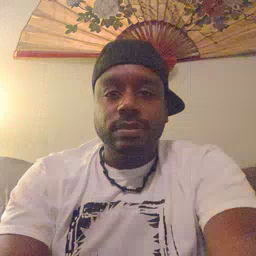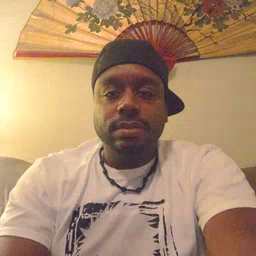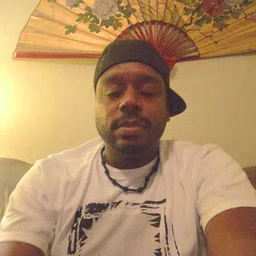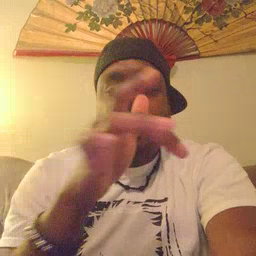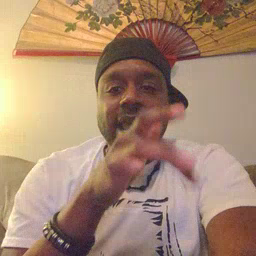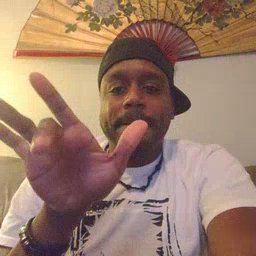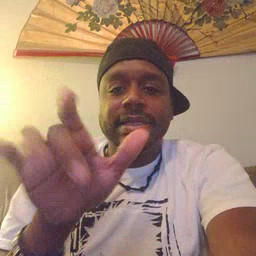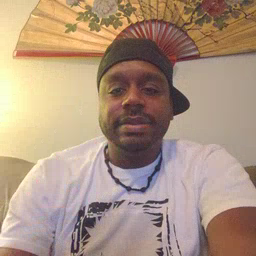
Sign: empty